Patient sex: F
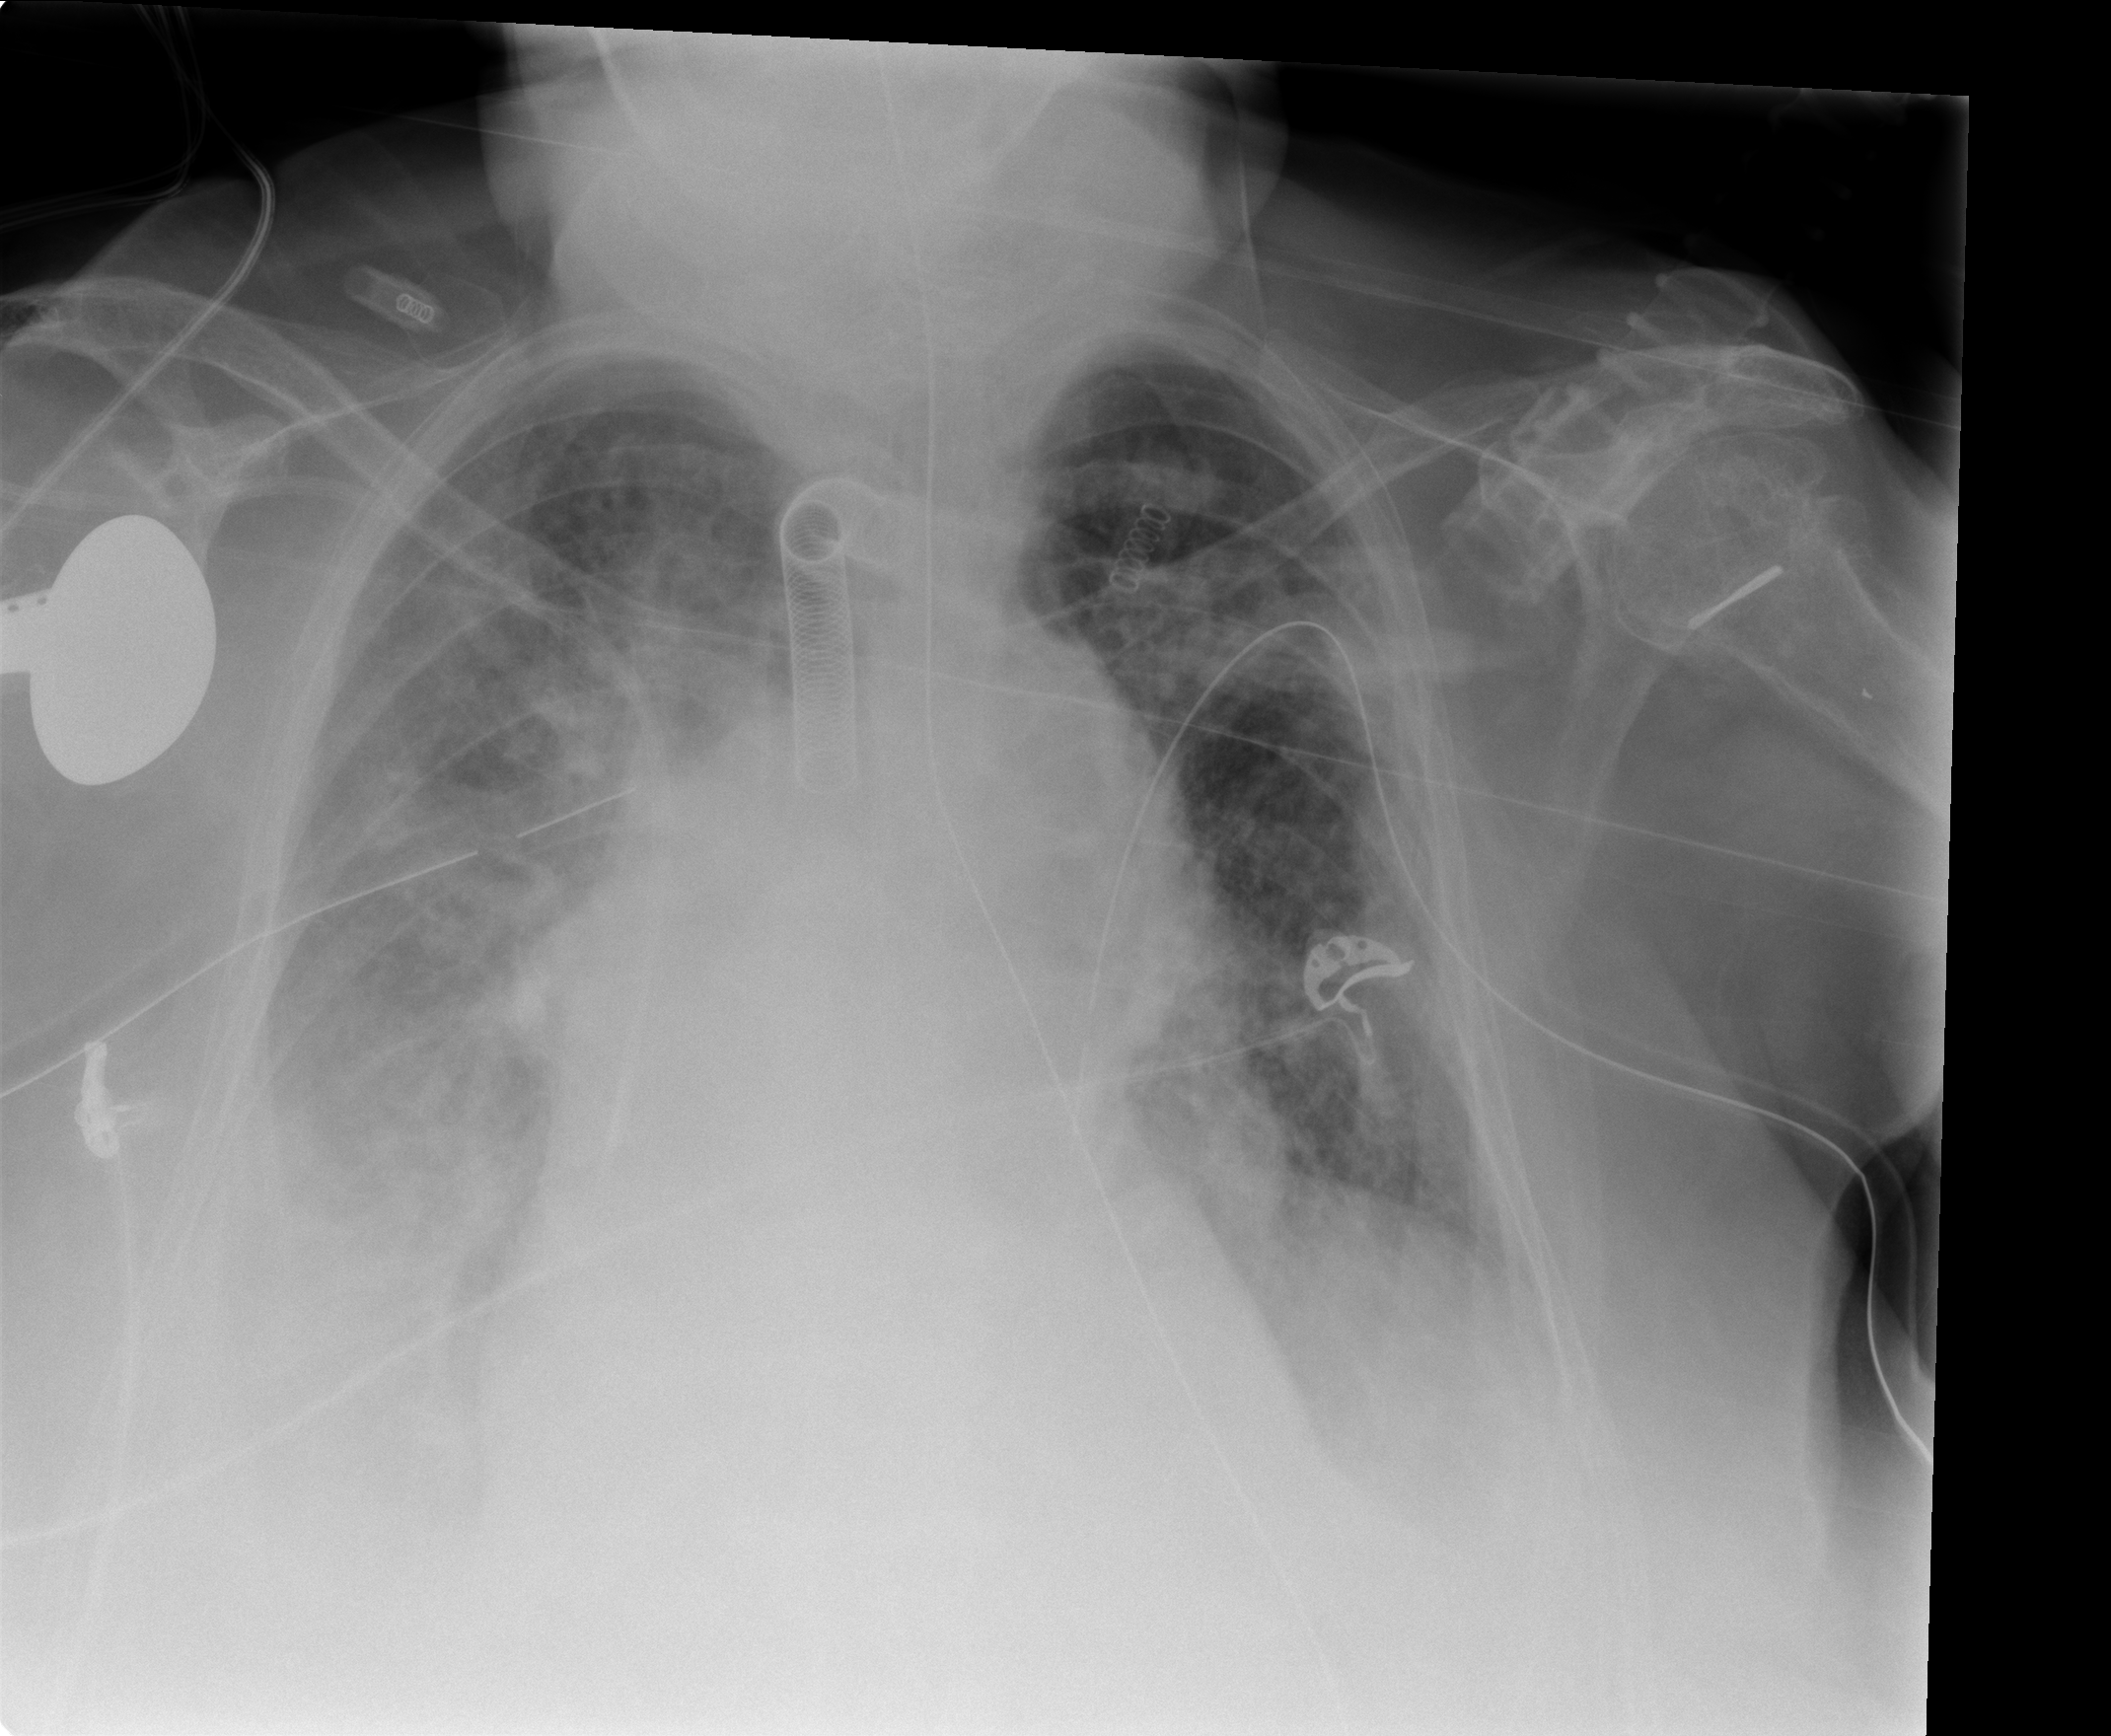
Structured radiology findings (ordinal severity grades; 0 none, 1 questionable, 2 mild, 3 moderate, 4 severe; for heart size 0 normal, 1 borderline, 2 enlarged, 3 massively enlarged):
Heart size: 2
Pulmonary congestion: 2
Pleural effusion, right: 3
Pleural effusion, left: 2
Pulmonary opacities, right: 2
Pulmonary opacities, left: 0
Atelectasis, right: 3
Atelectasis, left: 2